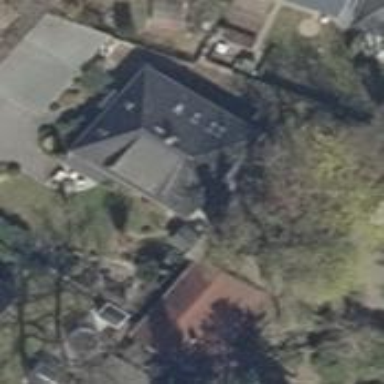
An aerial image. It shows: Hipped roof house.